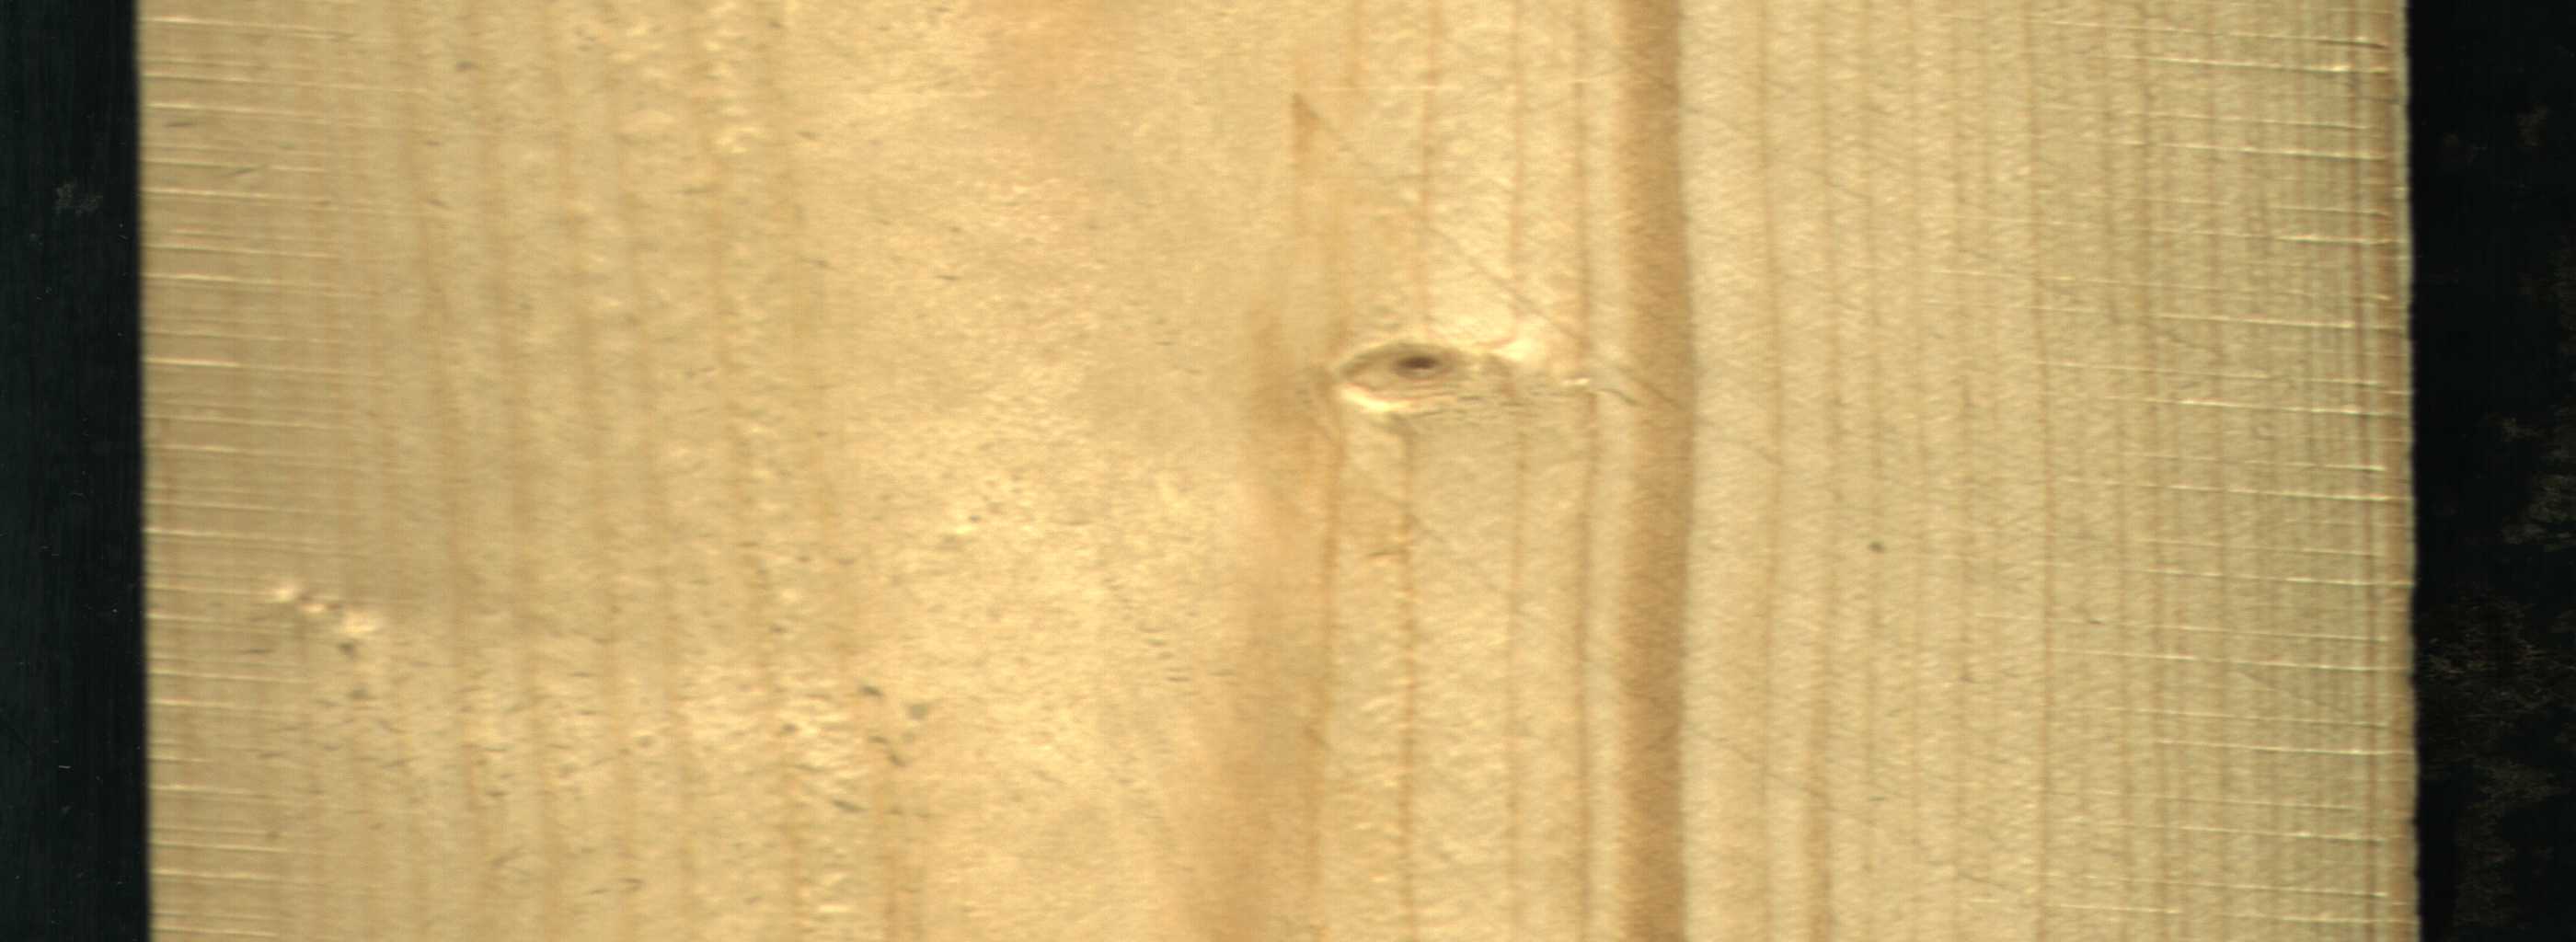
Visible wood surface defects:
Live_Knot